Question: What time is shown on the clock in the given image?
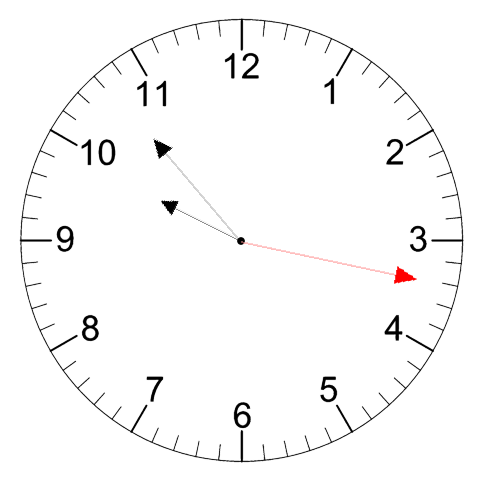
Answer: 09:53:17